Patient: sex M, age 60
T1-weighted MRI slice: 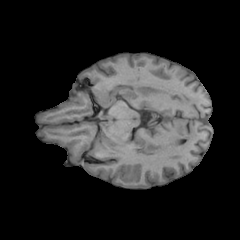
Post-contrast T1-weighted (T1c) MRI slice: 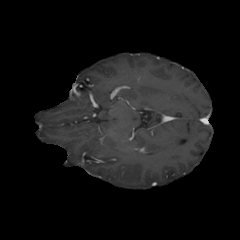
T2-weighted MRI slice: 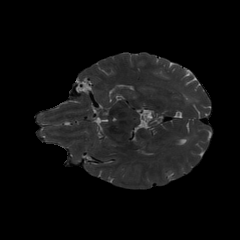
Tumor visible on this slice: no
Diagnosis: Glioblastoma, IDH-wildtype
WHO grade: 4